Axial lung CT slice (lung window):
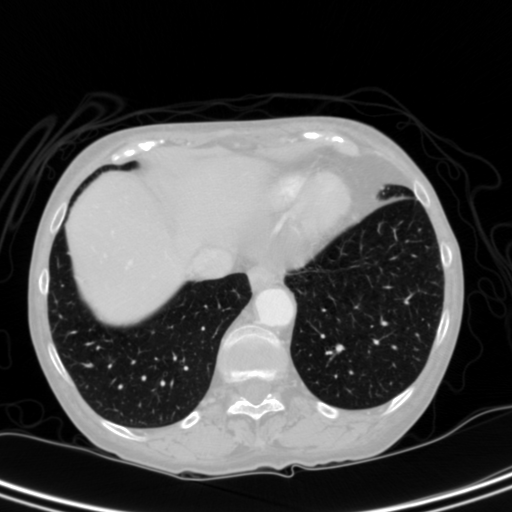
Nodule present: no